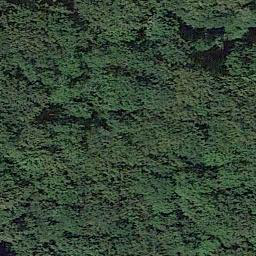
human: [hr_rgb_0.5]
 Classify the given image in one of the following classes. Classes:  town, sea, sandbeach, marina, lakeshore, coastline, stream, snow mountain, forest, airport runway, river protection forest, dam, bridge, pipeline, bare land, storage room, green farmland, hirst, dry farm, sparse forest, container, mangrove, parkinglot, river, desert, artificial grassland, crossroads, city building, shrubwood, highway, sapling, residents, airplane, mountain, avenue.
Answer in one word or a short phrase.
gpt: forest